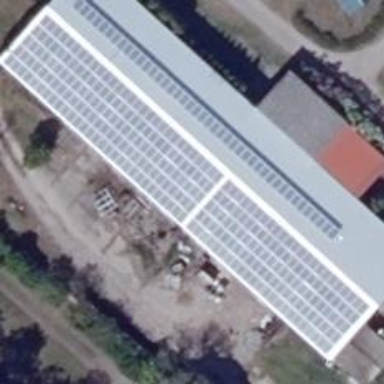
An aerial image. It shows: Small solar photovoltaic panel generator is producing electricity.